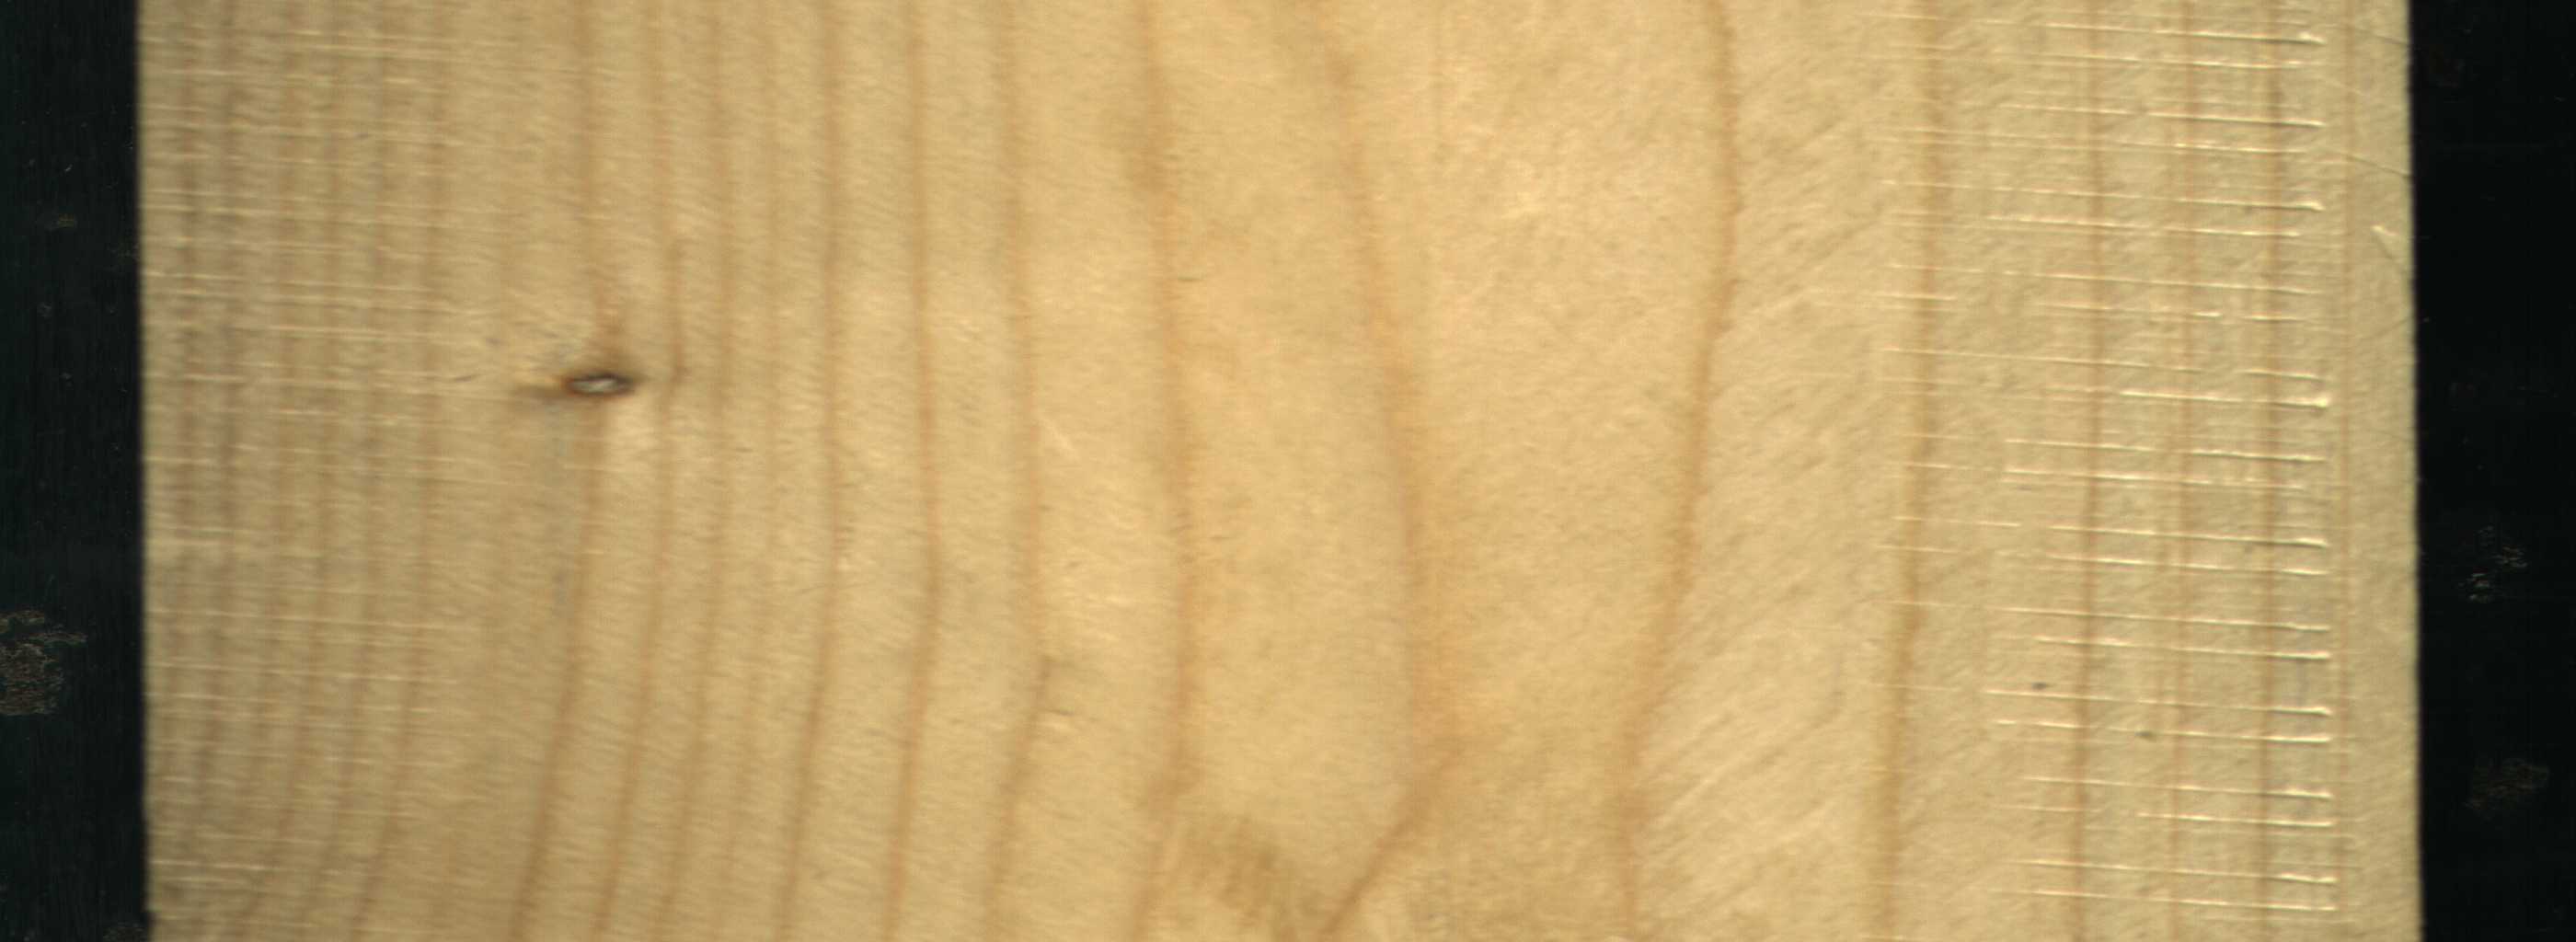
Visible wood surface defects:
Live_Knot